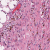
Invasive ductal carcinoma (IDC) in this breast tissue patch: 0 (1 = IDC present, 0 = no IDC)